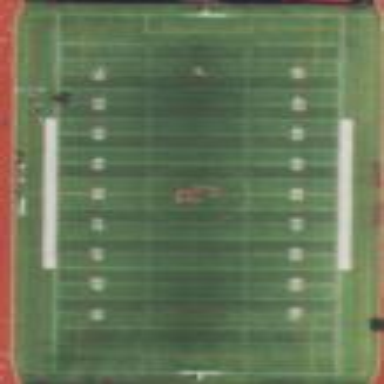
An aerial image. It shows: Artificial turf pitch for leisure activities.